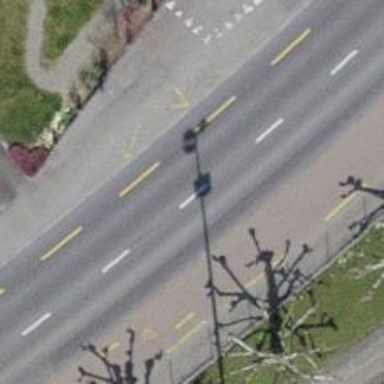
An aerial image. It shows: Bus stop with designated public transport stop position.